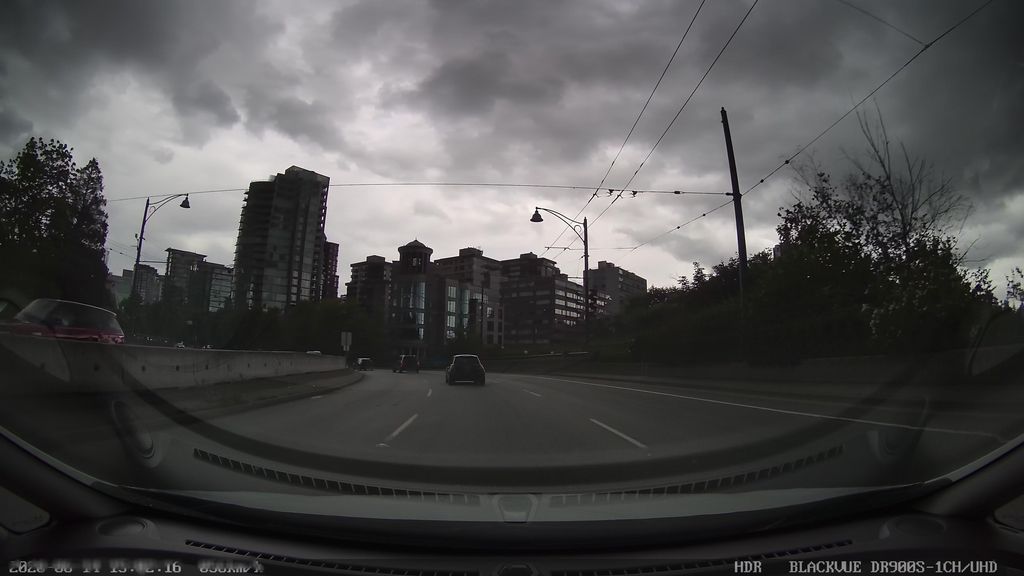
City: vancouver